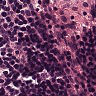
Metastatic tissue present: no